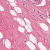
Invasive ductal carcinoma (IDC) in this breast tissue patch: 0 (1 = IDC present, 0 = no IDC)